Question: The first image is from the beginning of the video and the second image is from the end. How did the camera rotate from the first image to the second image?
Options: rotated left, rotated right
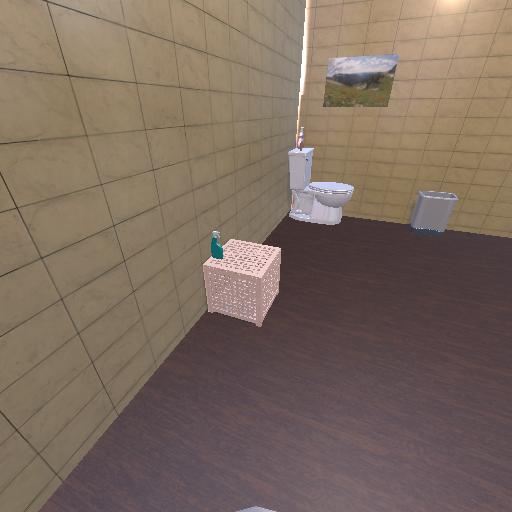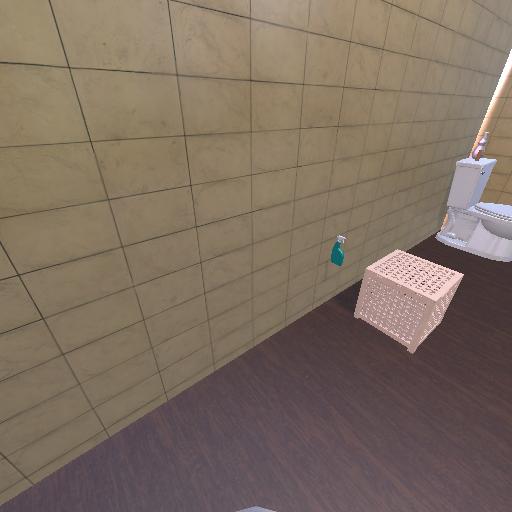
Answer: rotated left